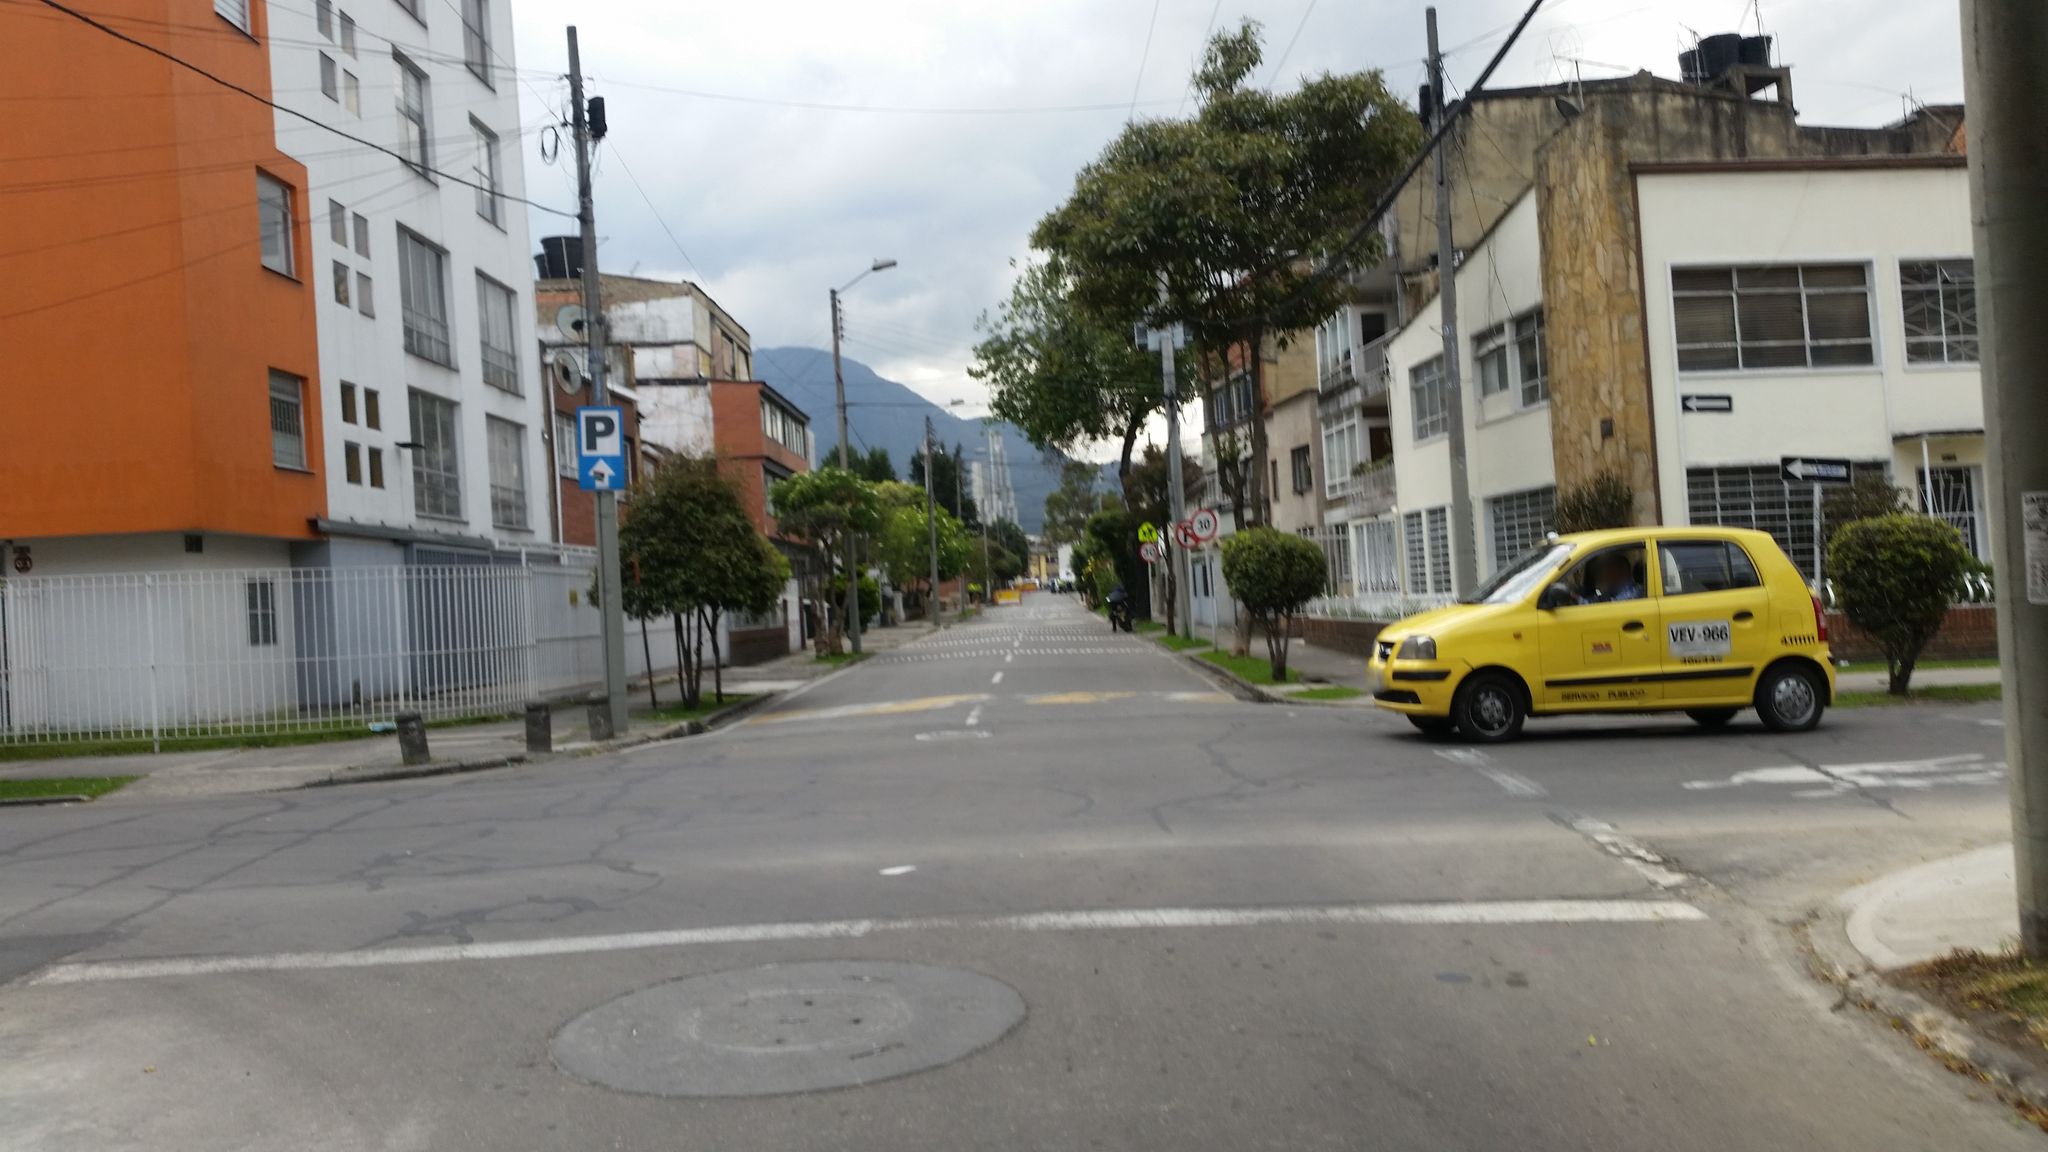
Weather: cloudy
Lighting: day
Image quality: good
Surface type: driving surface
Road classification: residential
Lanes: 2
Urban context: urban centre
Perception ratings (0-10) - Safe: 5.03, Lively: 9.08, Beautiful: 6.21, Boring: 2.29, Depressing: 3.68, Wealthy: 2.8